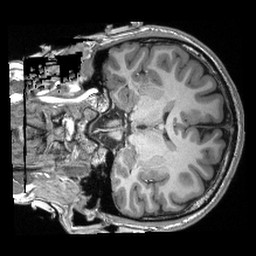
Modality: T1w
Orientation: coronal
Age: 18
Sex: male